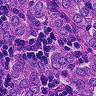
Metastatic tissue present: yes